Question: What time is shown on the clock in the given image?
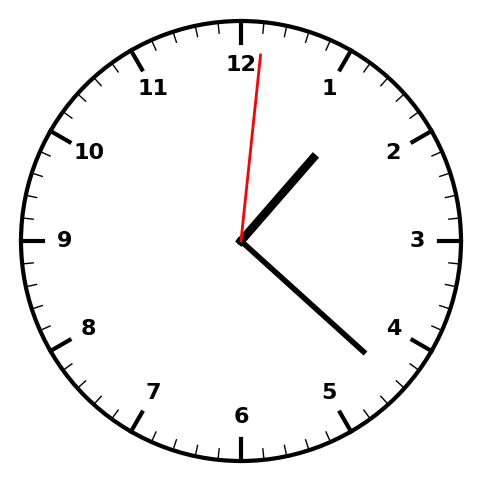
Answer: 01:22:01